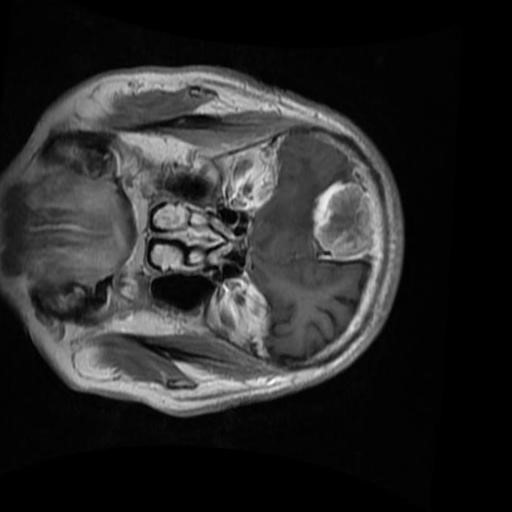
Label: brain_menin